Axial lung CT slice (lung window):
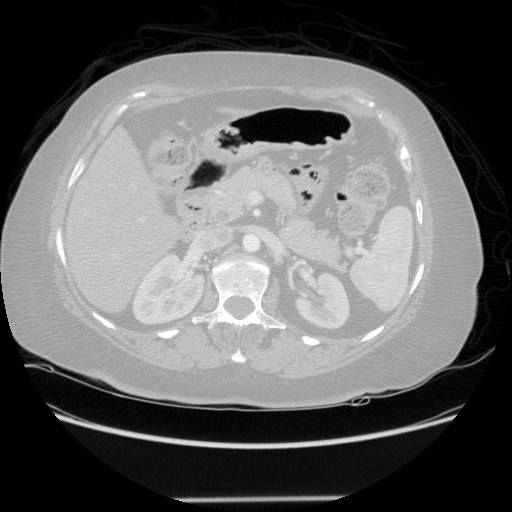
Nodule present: no